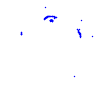
Particle: kaon